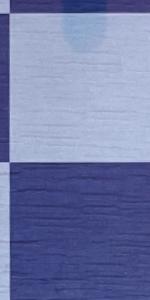
Label: Empty